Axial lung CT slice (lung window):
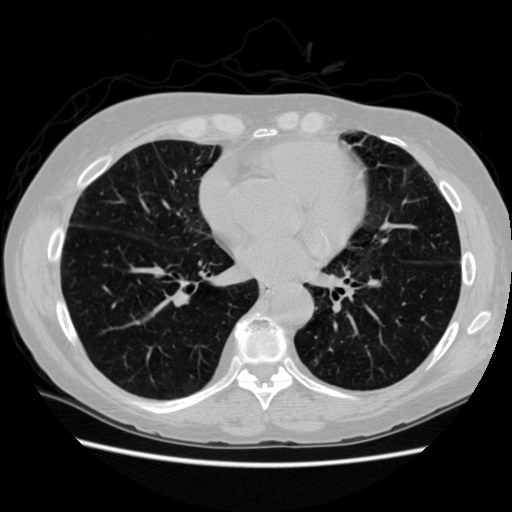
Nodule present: no